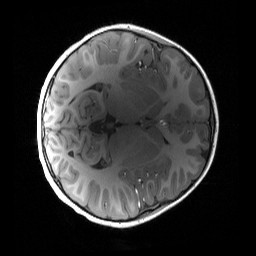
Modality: T1w
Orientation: axial
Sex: female
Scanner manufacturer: siemens
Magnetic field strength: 3 T
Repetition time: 1.9 s
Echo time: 0.00243 s